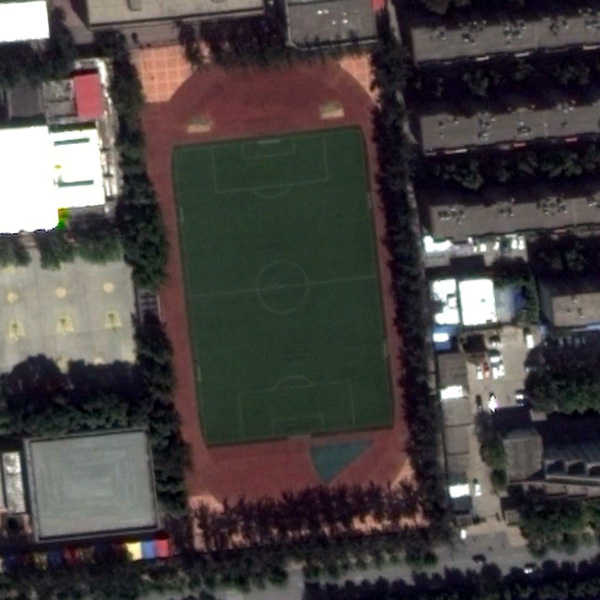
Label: Playground